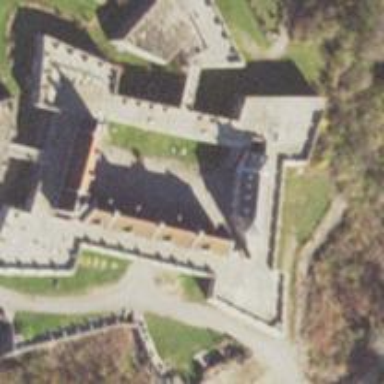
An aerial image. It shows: Historical fort.